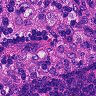
Metastatic tissue present: no